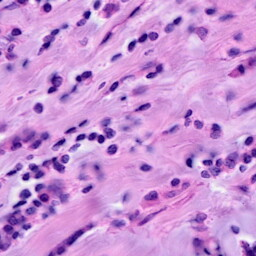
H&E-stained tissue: Breast